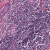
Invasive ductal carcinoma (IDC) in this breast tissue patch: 1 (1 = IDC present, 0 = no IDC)